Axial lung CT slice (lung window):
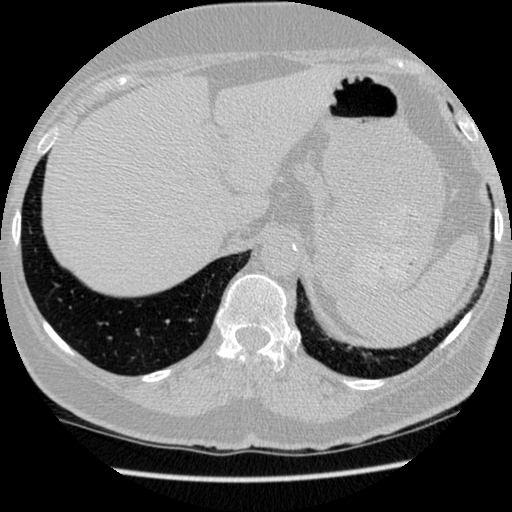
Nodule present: no